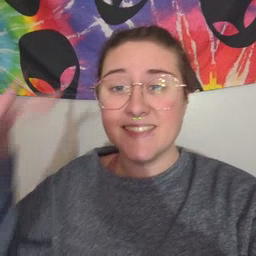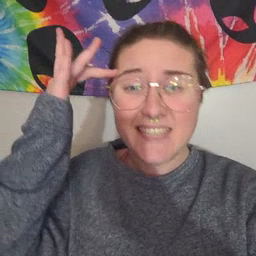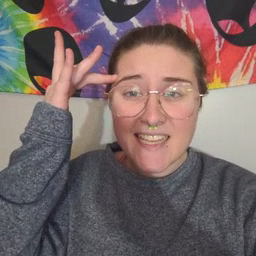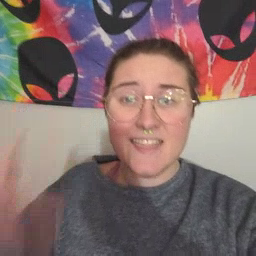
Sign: sick